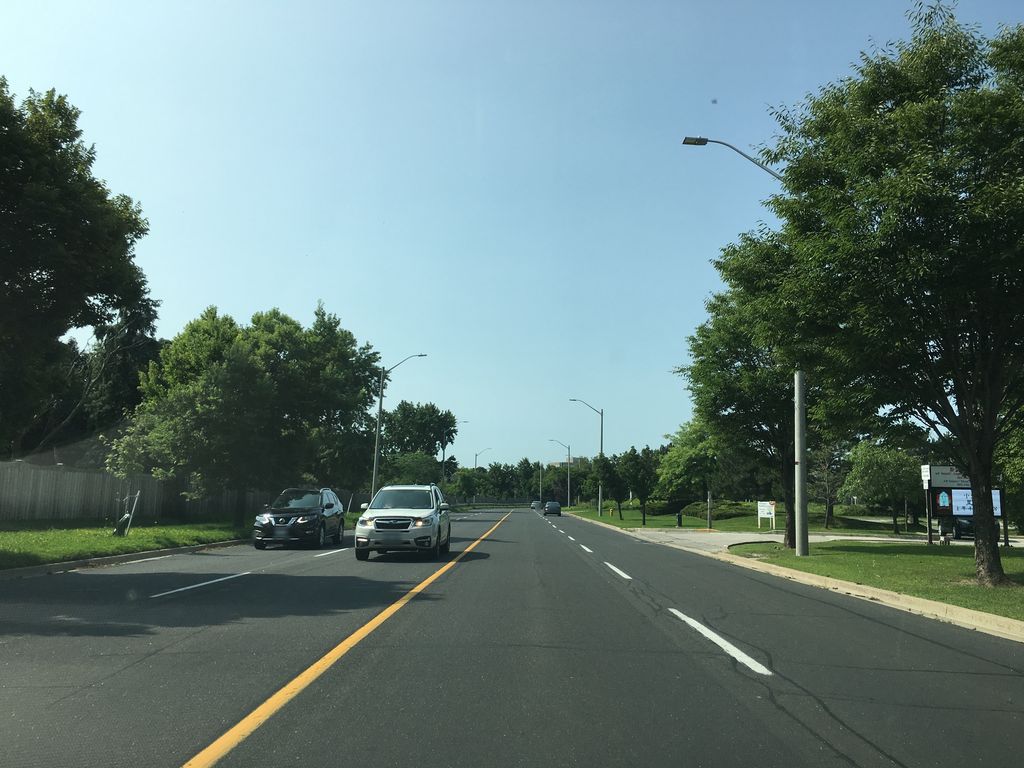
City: toronto